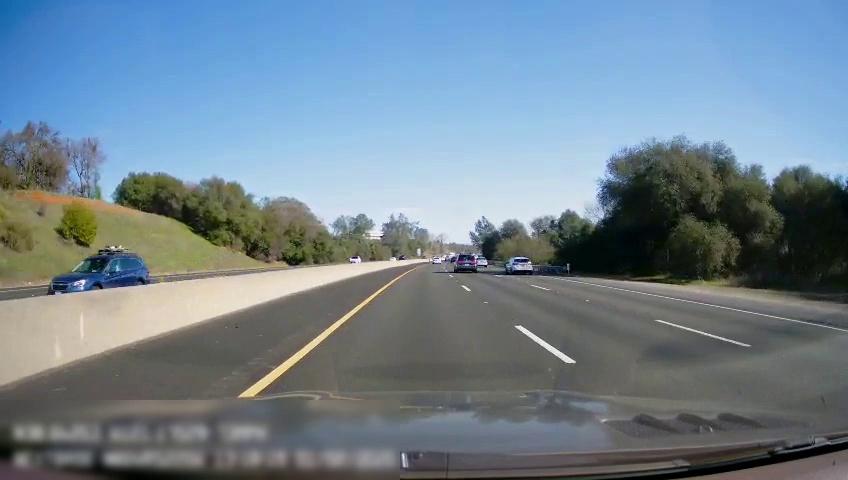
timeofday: Day
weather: Sunny
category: Drivable Space
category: Drivable Space
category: Vehicles | Car
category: Vehicles | SUV
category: Vehicles | SUV
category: Vehicles | SUV
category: Vehicles | Car
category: Vehicles | Car
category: Lanes | Opposite Lane
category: Lanes | Current Lane
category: Lanes | Current Lane
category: Lanes | Alternate Lane
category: Lanes | Alternate Lane